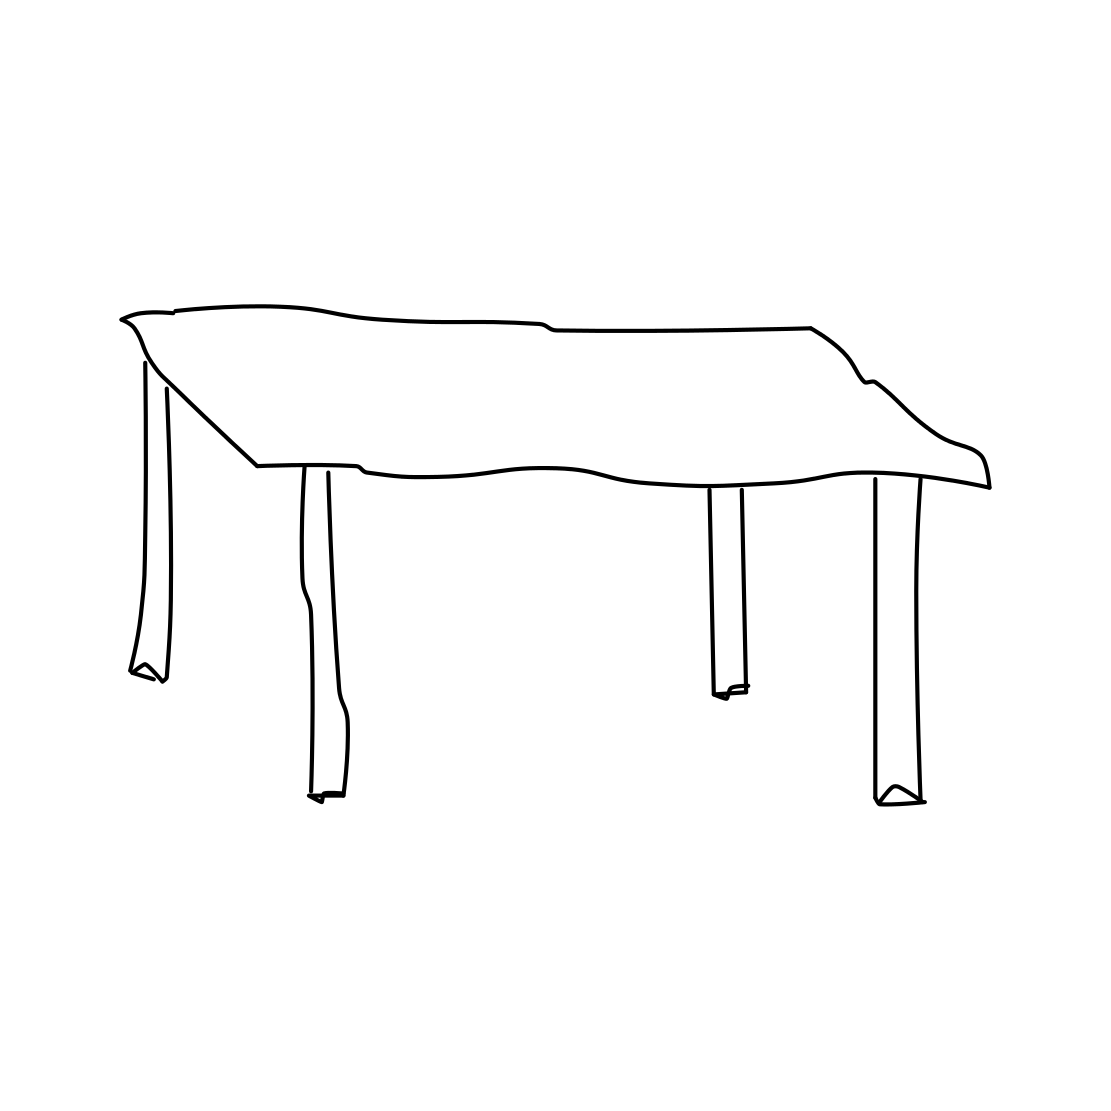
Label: bench